Field crop: tomato
Growth stage: 1
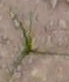
Species: cyperus